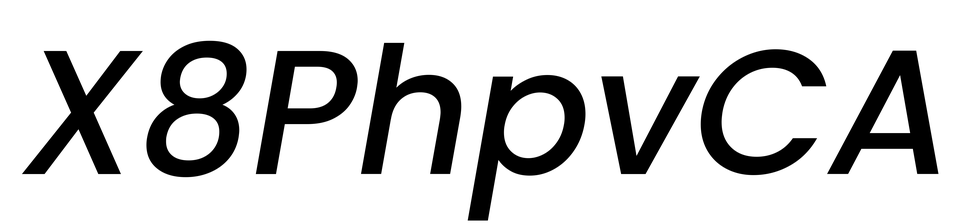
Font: Poppins-MediumItalic